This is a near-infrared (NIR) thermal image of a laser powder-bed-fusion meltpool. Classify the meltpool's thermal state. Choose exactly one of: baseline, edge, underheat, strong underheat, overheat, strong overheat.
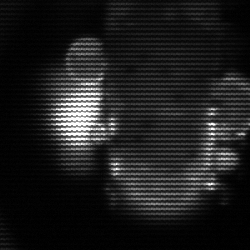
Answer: strong underheat